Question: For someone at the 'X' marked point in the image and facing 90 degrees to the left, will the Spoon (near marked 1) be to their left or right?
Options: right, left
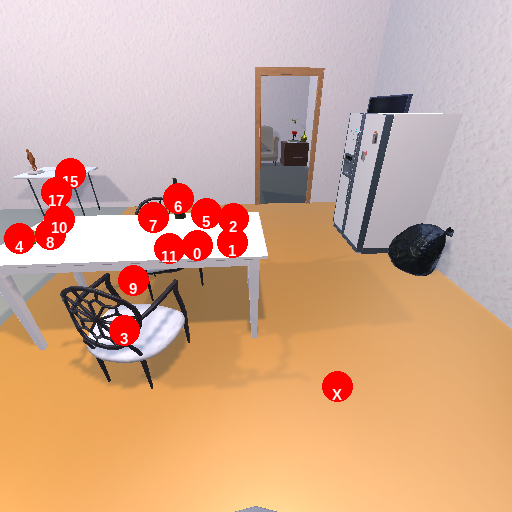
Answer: right